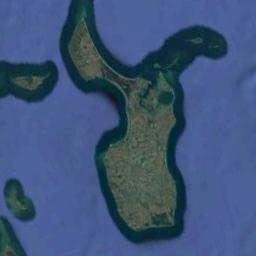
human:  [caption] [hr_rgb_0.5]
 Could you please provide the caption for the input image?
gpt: Some islands of different sizes are surrounded by light blue waters .

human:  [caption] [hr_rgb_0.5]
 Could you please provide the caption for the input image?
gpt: The irregularly shaped island is surrounded by blue sea water, The island is green and yellow-brown, With some small islands next to it .

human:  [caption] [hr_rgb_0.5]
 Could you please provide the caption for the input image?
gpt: The land on the island is uneven .

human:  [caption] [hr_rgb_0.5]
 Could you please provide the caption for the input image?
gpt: Islands are like busts of people .

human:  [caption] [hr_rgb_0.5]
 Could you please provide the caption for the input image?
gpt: There are three green islands on a blue sea .